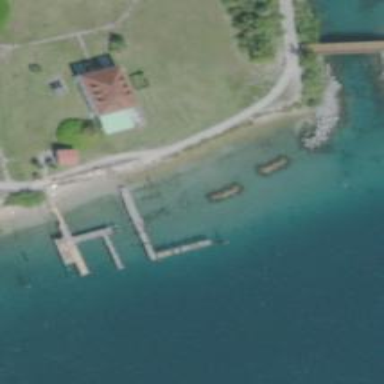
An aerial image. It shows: Ruined pier made by man.